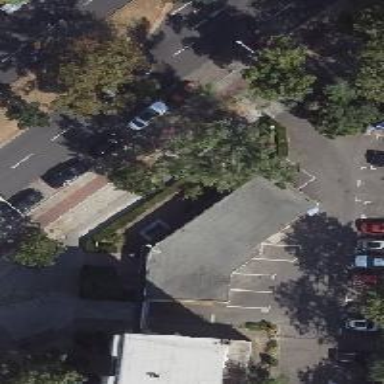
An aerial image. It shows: Veterinary facility.